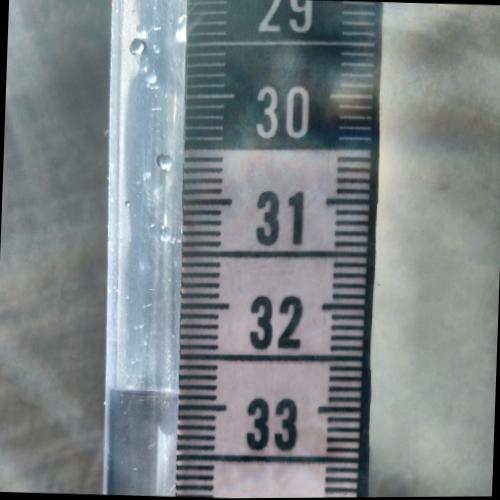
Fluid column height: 32.9 cm